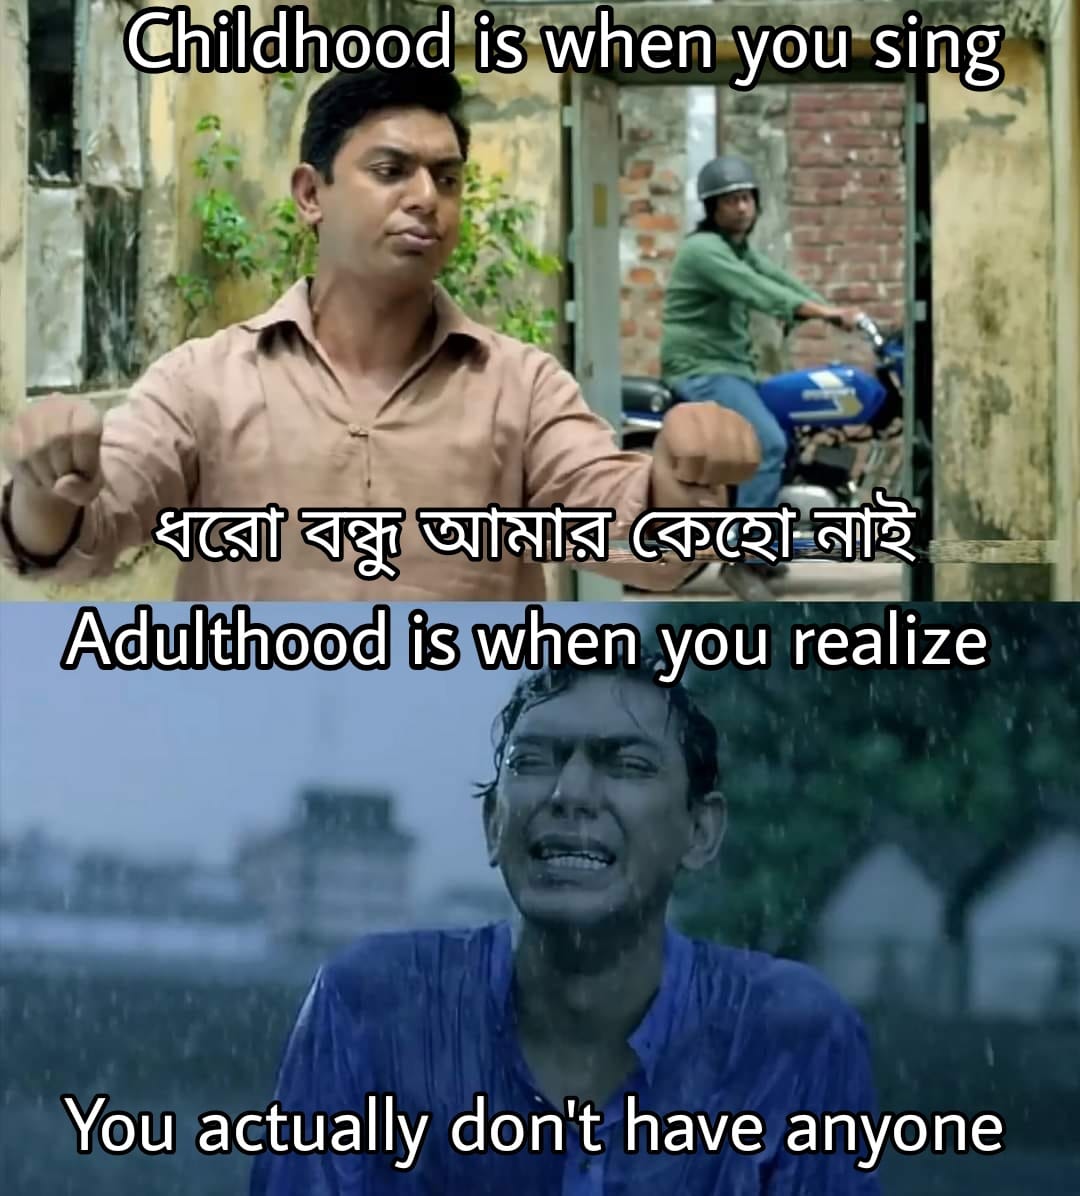
Caption: Childhood is when you sing  ধরো বন্ধু আমার কেহো নাই     Adulthood is when you realize   You actually don't have anyone
Label: non-hate